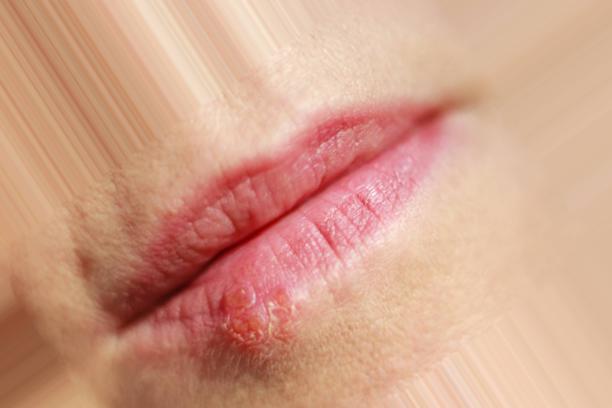
Condition: Mouth Ulcer